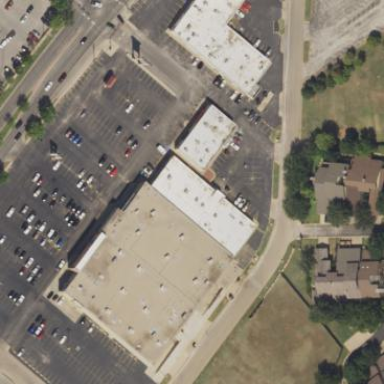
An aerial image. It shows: Building.